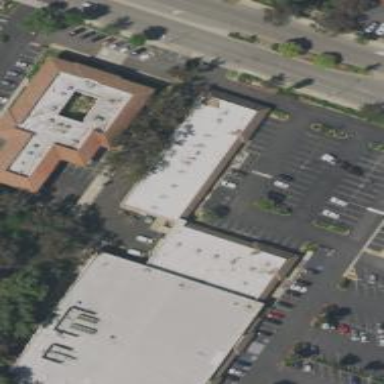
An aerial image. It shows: Veterinary facility.